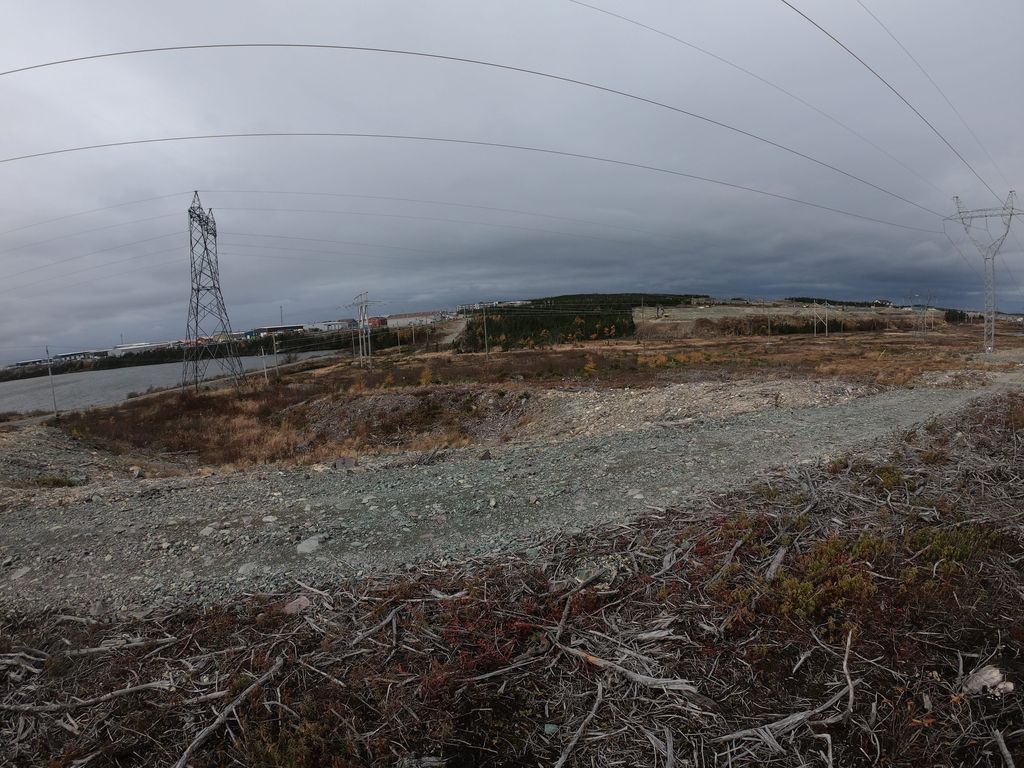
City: st_johns